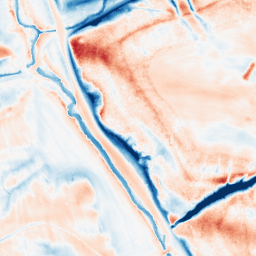
Category: classical
Decomposition family: gaussian_anisotropic
Decomposition parameters: sigma_x: 5
sigma_y: 10
Upsampling method: quartic
Upsampling parameters: scale: 8
Upsampling scale: 8